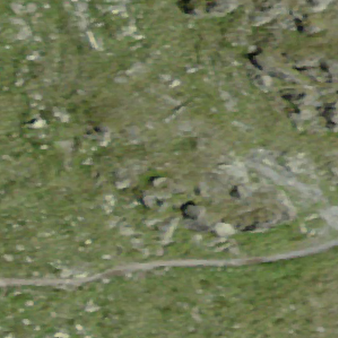
Label: other